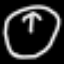
Label: clock